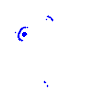
Particle: pion